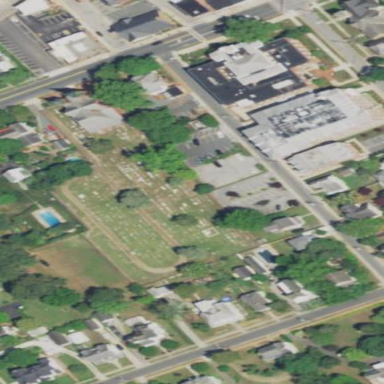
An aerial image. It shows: Cemetery.